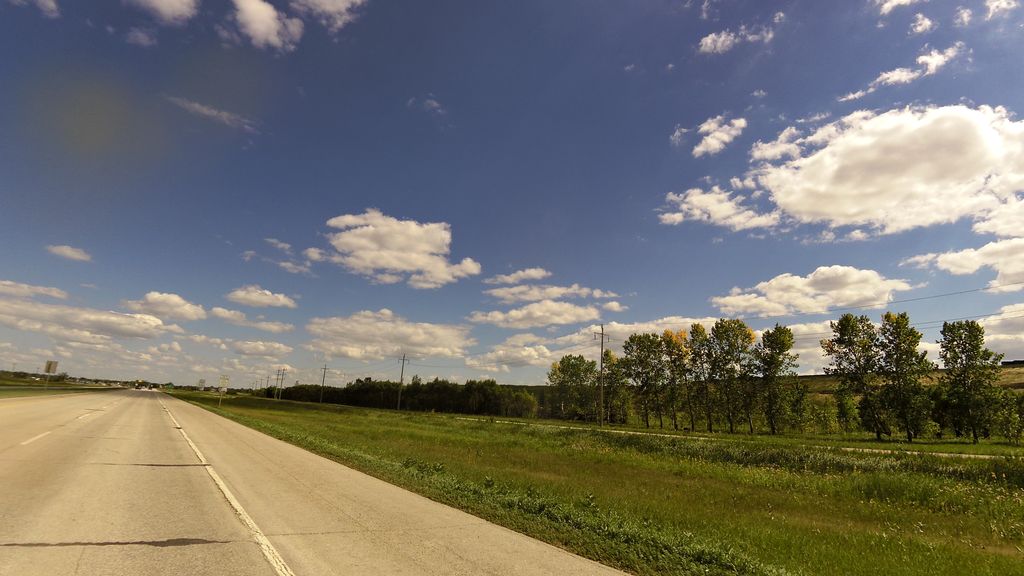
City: winnipeg